Question: I can't find any info why is that happening. I've got a really simple form, containing hidden field and submit button. I'd like to render it next to other button in paragraph like that:
'''
<p>
<a class="btn btn-primary" href="{{ path('tfpt_badania_institution_edit', { 'id' : institution.id }) }}">Edytuj</a>
{{ form(deleteForm) }}
</p>
'''
When i check output html code Firefox shows:
'''
<p>
<a class="btn btn-primary" href="/BadaniaLekarskie/web/app_dev.php/institution/edit/1">Edytuj</a>
<form method="post" action="/BadaniaLekarskie/web/app_dev.php/institution/delete">
<div id="form"><input type="hidden" id="form_id" name="form[id]" value="1" /><div><button type="submit" id="form_send" name="form[send]" class="btn btn-primary">Usun</button></div><input type="hidden" id="form__token" name="form[_token]" value="23b8c1c31bca9b396233dff5c0f85a9280c5afe1" /></div>
</form>
</p>
'''
But when i go into html structure i got sth like this:

And now - form button goes under the first one. Anyone can explain me why is that happening and how can i prevent it?
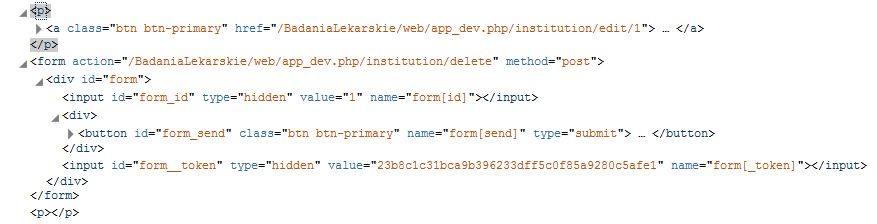
Answer: You cannot nest non-inline tags inside a '<p>'. The third image you're linking isn't the "html structure", it's a view of the DOM. The browser sees this invalid markup and corrects it by closing the '<p>' tag. The other unopen '<p>' is also given an open tag, with nothing in it.
As for why that isn't valid, see <URL>